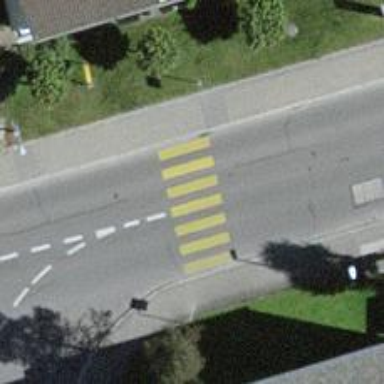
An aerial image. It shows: Uncontrolled zebra crossing.